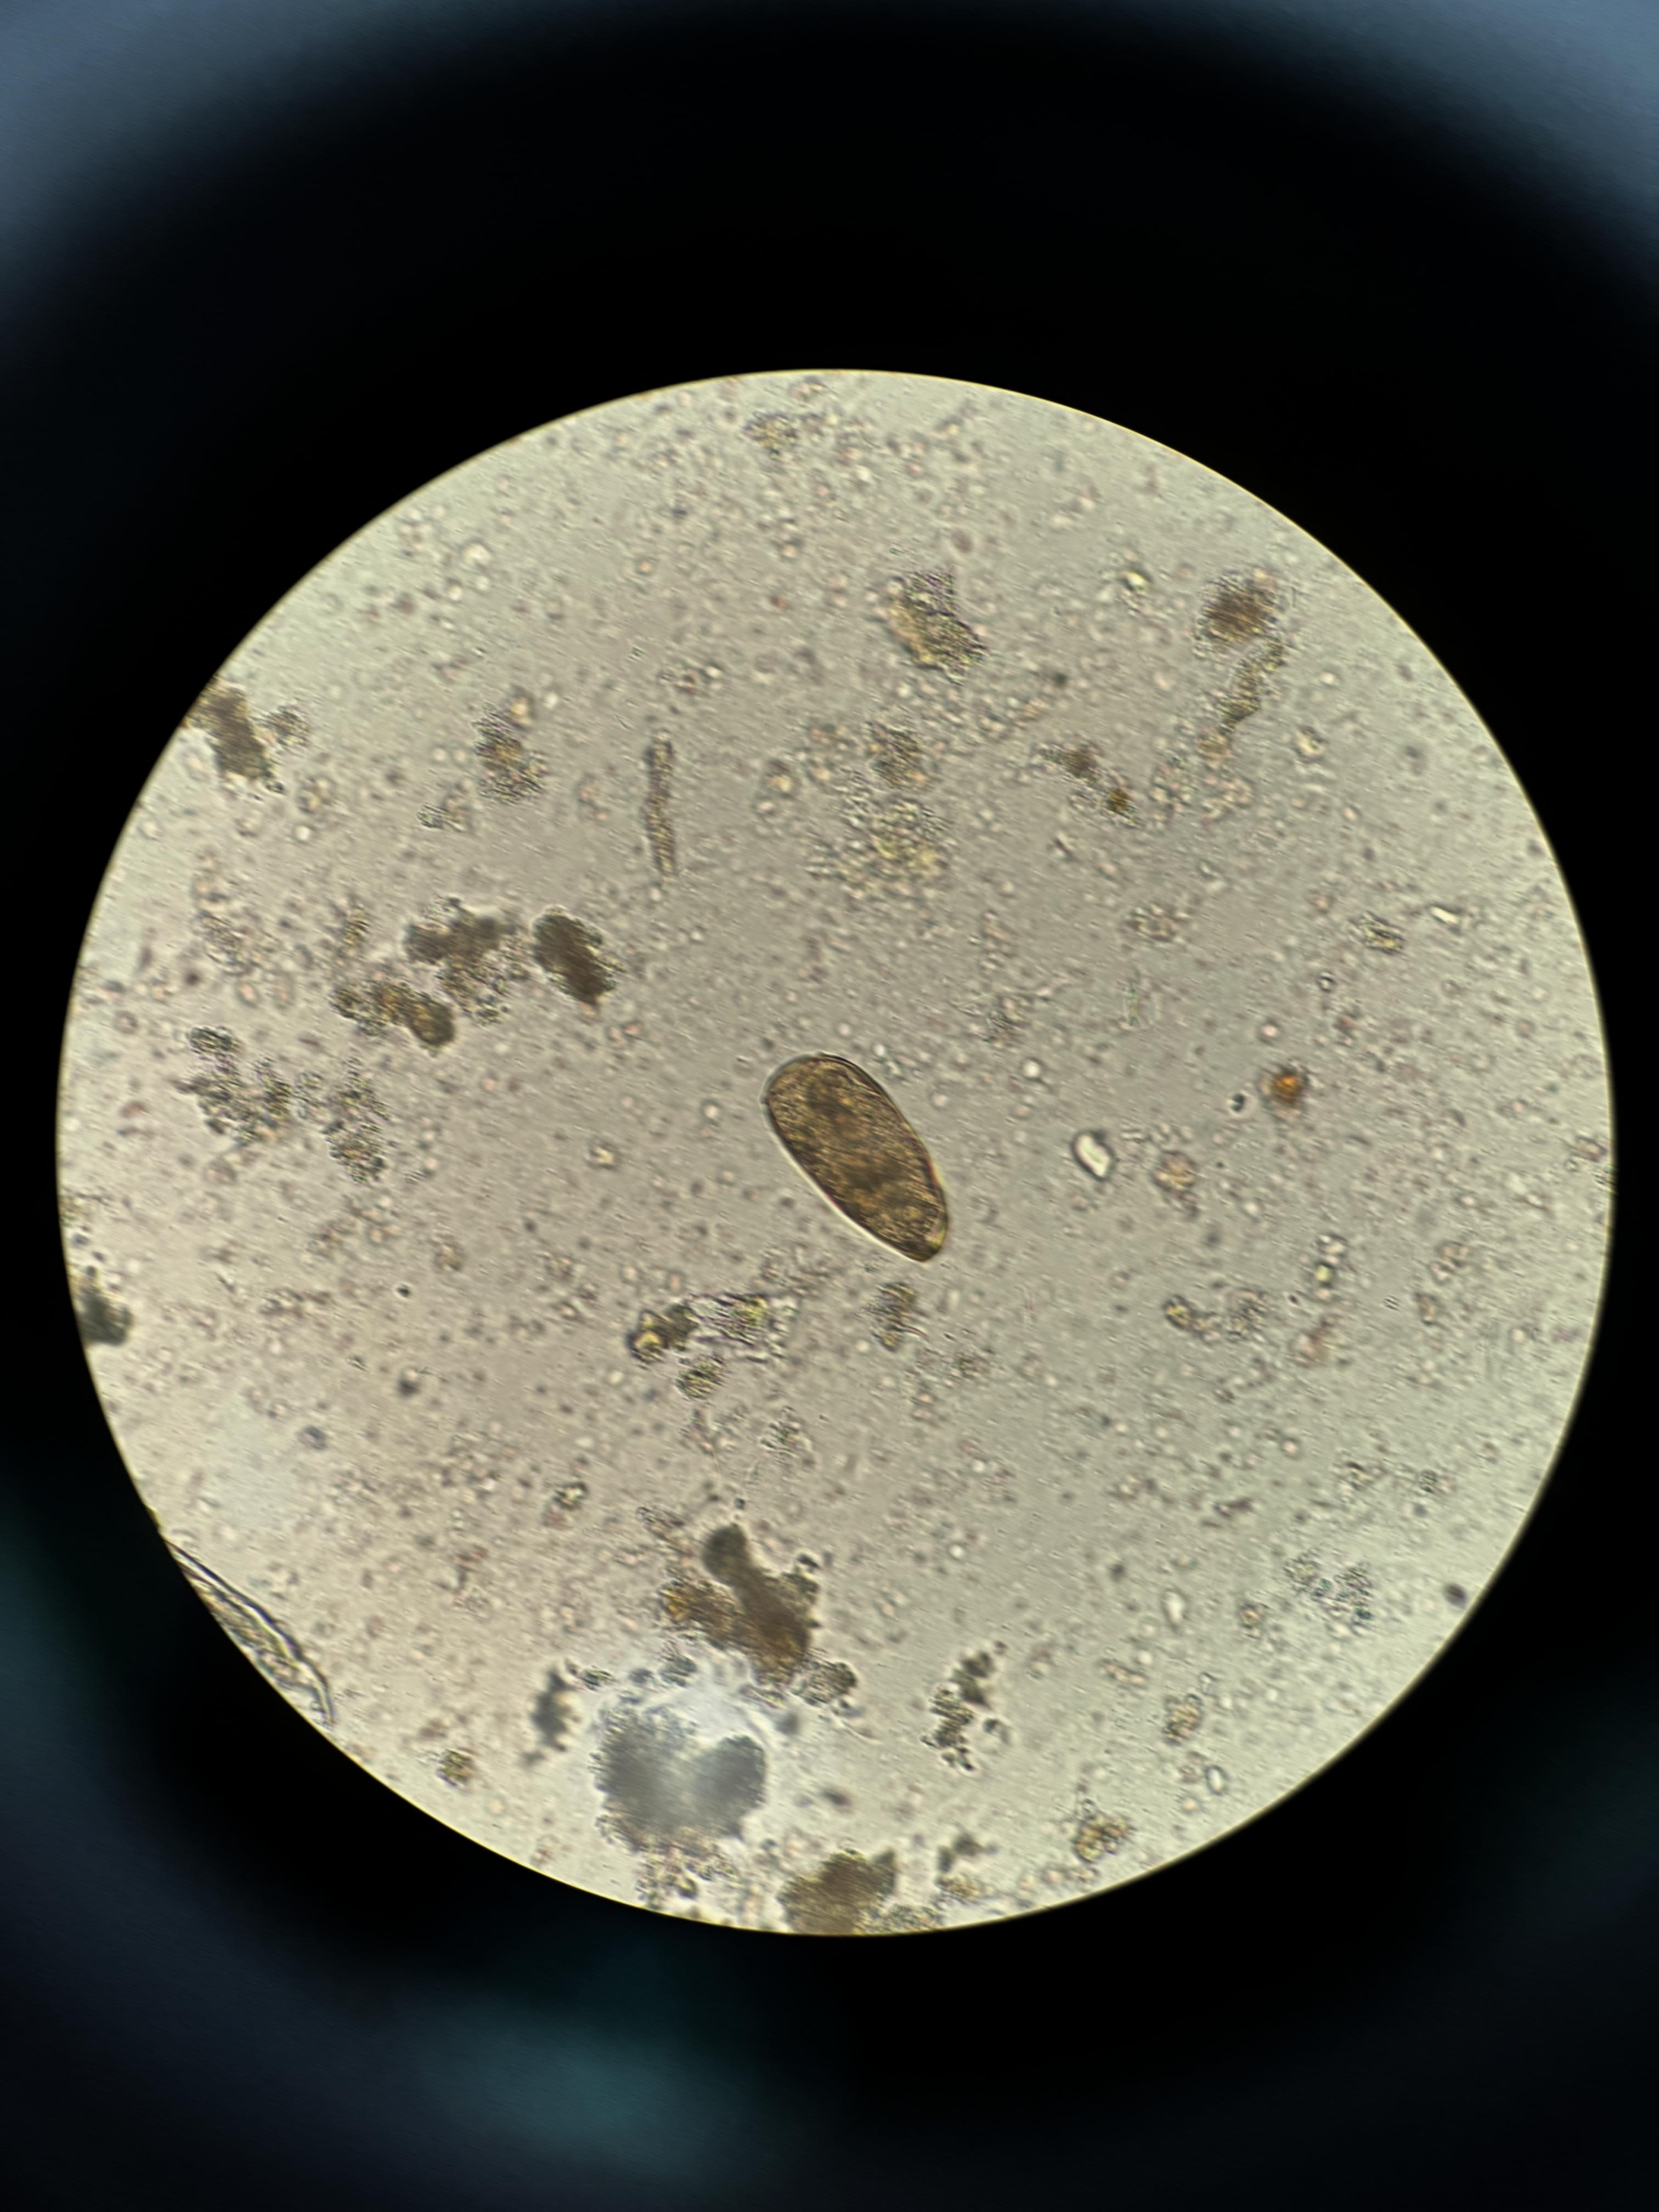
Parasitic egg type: Paragonimus spp